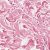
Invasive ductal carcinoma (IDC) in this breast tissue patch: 0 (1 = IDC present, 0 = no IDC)